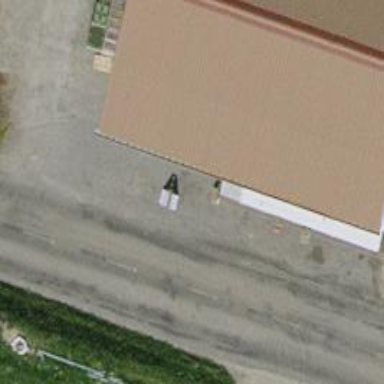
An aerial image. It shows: Greengrocer shop.